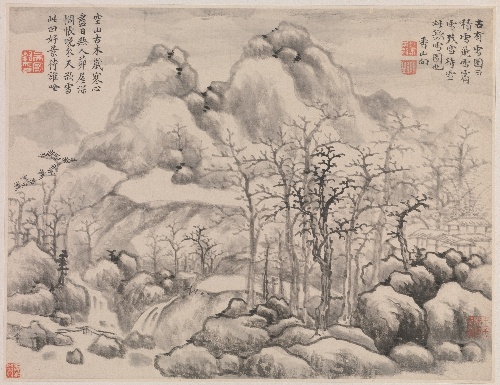
Title: 明/清　惲向　欲雪圖　冊頁|Snowscape, from Album for Zhou Lianggong
Artist: Yun Xiang
Artist bio: Chinese, 1586–1655
Date: datable to 1645–55
Object type: Album leaf
Classification: Paintings
Medium: Double album leaf from a collective album of twelve paintings and facing pages of calligraphy; ink on paper
Culture: China
Period: Qing dynasty (1644–1911)
Dimensions: 9 3/4 x 13 in. (24.8 x 33 cm)
Department: Asian Art
Credit line: Gift of Julia and John Curtis, 2015
Accession year: 2015
Repository: Metropolitan Museum of Art, New York, NY
Tags: Mountains|Landscapes